Question: When i want to compile my project in Xcode 4.3, i get several errors from the ASIHTTPRequest Class. Did anyone have the same problem?
I'm a IOS noob so plz suggest any idea you have. I have included all needed classed files and frameworks and got no coding errors.
Plz help me out..

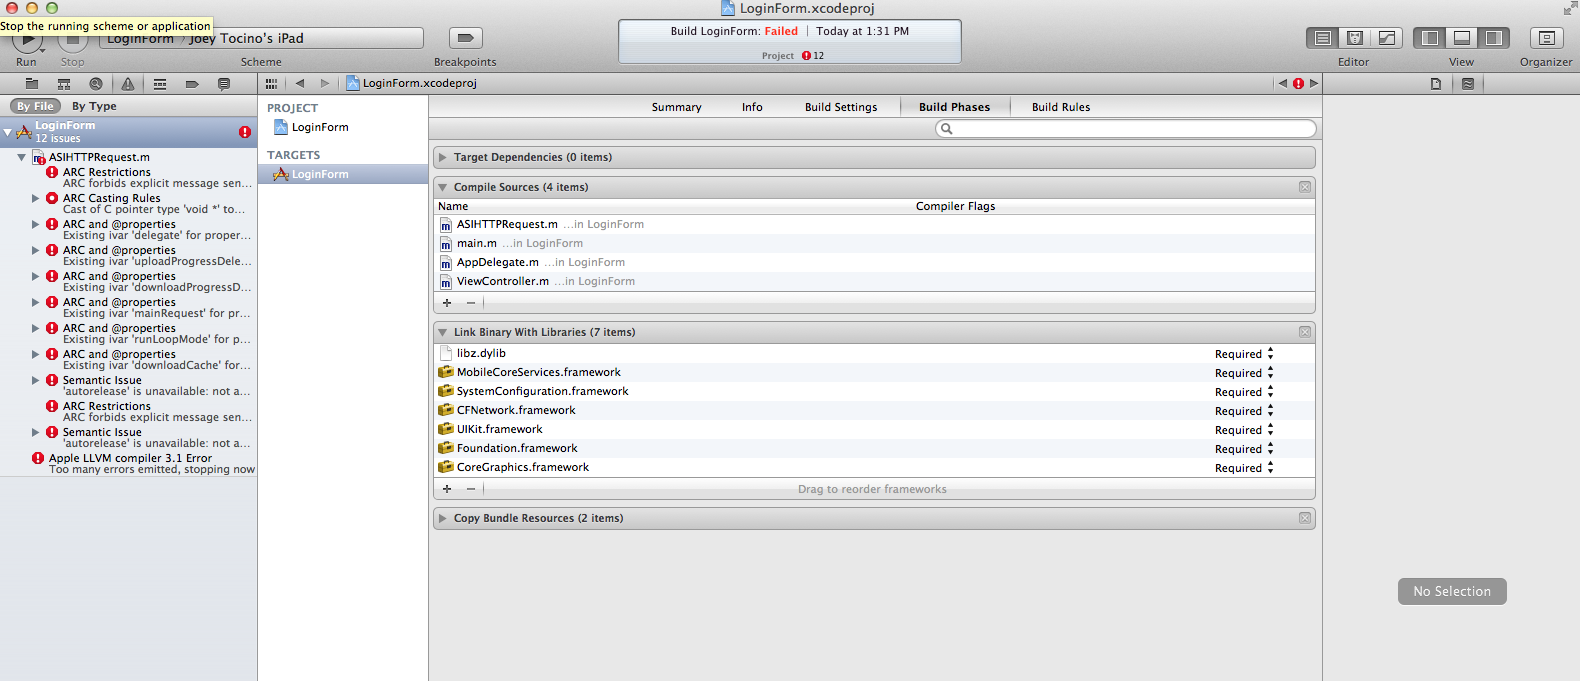
Answer: That's because you're using ARC and ASIHTTPREQUEST does not support ARC, so you have to specify that.
In that menu you show on the printscreen you have to double-click each ASIHTTPREQUEST file and add the following compiler flags:
'''
-fno-objc-arc
'''
That should solve your problems.
Good luck!